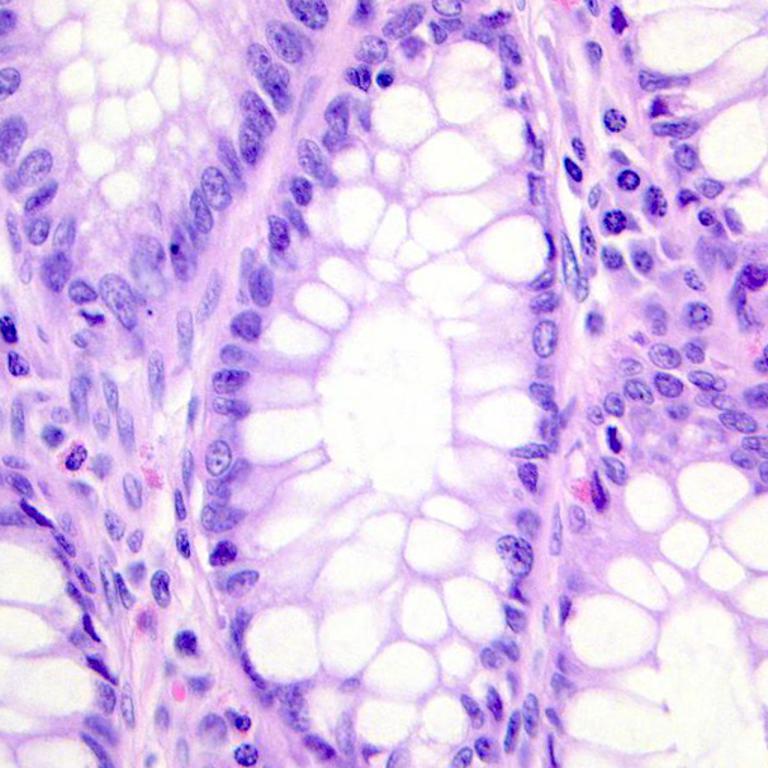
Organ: colon
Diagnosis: benign